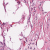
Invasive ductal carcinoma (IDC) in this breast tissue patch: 1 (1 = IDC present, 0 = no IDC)